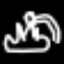
Label: frog